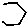
Label: hexagon